Field crop: maize
Growth stage: 2
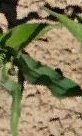
Species: maize